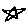
Label: star